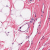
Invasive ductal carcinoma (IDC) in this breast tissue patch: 0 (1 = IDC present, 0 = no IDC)